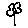
Label: flower